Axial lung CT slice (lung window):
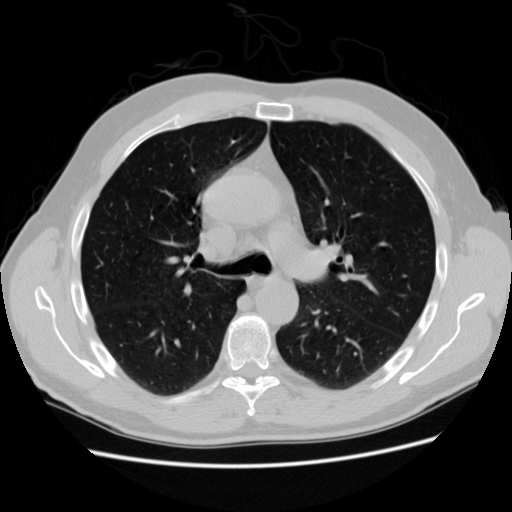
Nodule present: no